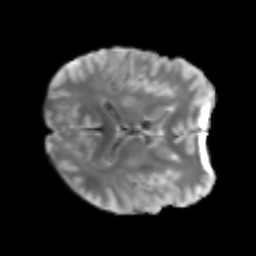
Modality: T2w
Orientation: axial
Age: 48
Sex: male
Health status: healthy
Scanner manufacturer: siemens
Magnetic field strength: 3 T
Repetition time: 3.6 s
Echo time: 0.0964 s